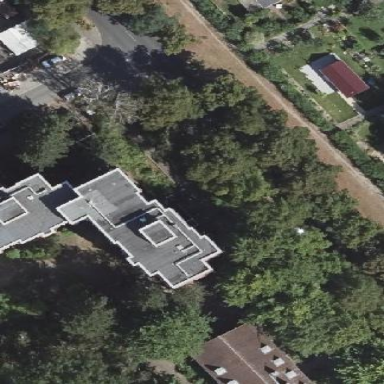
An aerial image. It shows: View of apartment building.